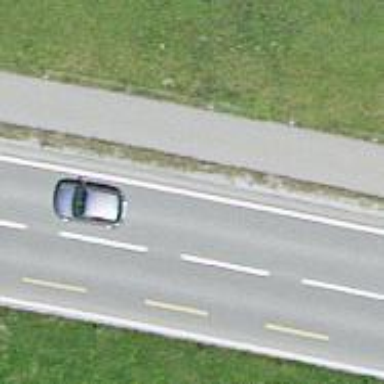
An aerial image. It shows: Secondary road with asphalt surface and dedicated cycle lane on the left.